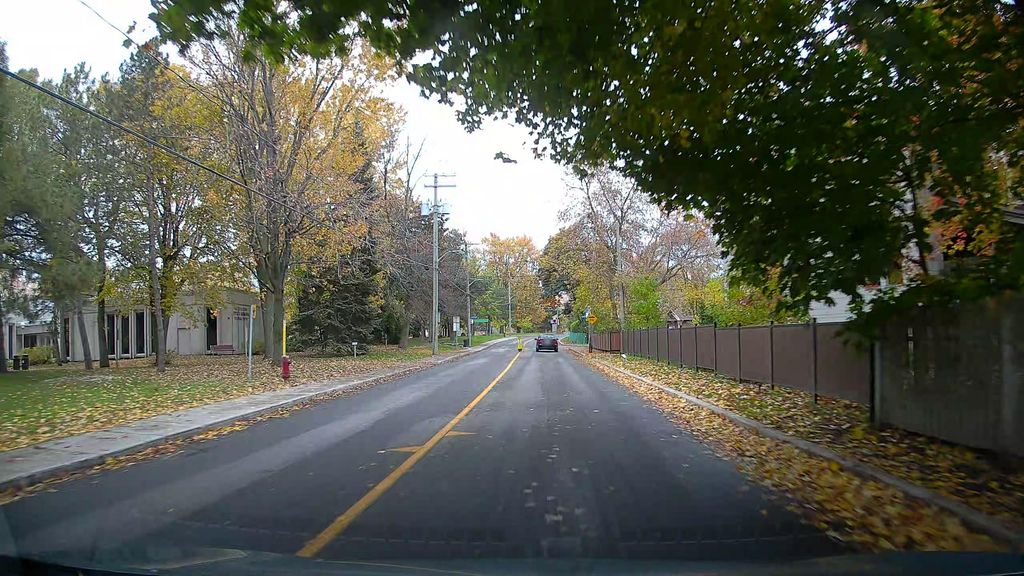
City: montreal